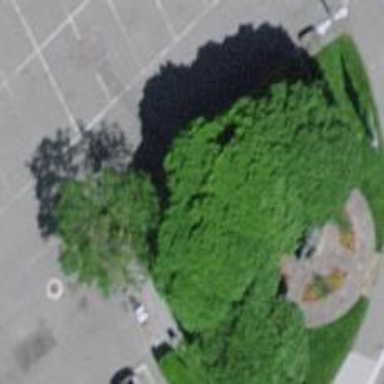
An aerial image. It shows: Urban area with deciduous broadleaved trees.